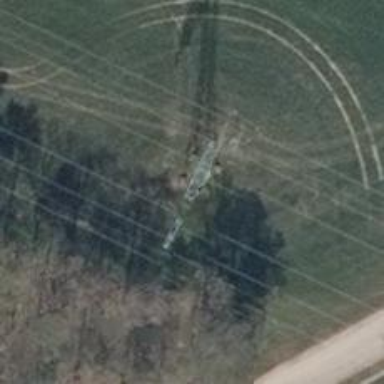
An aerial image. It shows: Power tower.